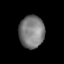
Tissue: lung
Cell type: Fibroblasts
Senescence score: 0.5765
Nuclear area (px): 802
Mean DAPI intensity: 124.504